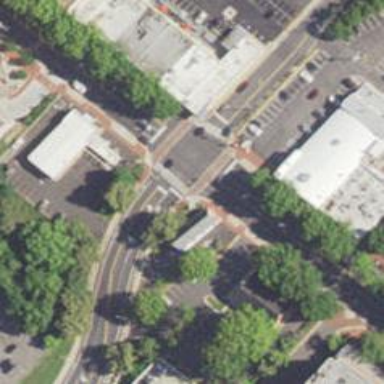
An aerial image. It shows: Marked crossing on the road.